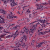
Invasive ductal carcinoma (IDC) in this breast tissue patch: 1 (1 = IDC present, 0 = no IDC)